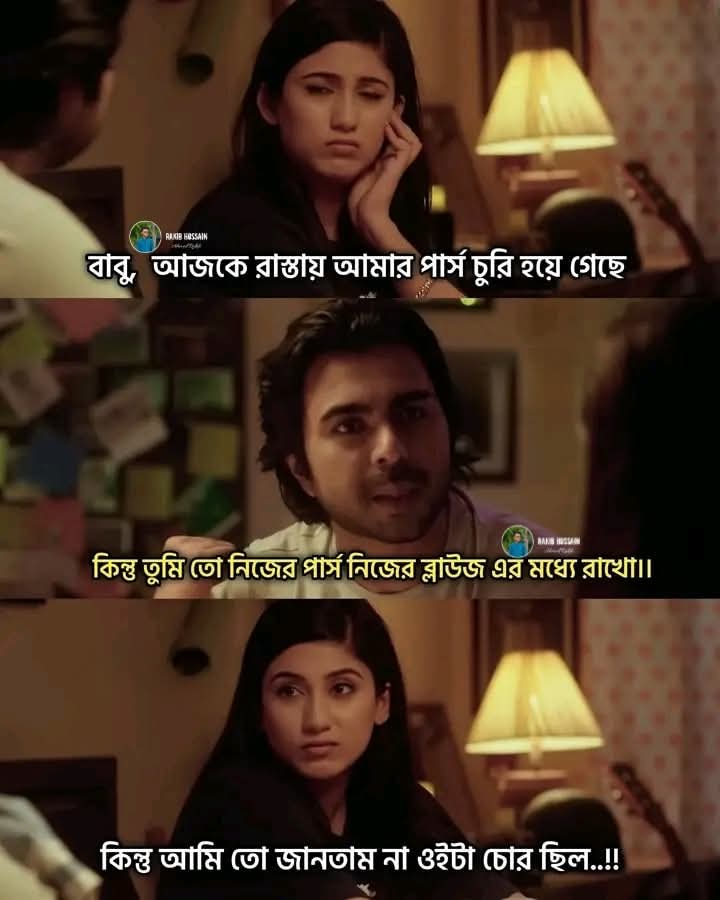
Text: বাবু, আজকে রাস্তায় আমার পার্স চুরি হয়ে গেছে
কিন্তু তুমি তো নিজের পার্স নিজের ব্লাউজ এর মধ্যে রাখো।।
কিন্তু আমি তো জানতাম না ওইটা চোর ছিল..!!
Label: Hate
Hate category: Personal Offence
Targeted group: Society